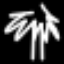
Label: palm tree